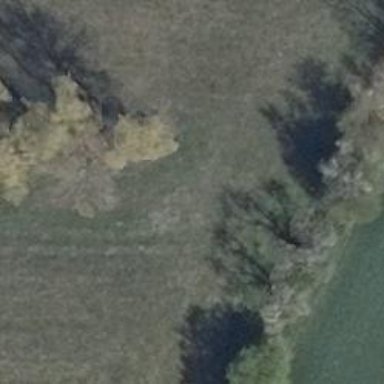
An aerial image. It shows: Row of trees in natural setting.